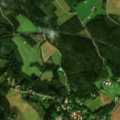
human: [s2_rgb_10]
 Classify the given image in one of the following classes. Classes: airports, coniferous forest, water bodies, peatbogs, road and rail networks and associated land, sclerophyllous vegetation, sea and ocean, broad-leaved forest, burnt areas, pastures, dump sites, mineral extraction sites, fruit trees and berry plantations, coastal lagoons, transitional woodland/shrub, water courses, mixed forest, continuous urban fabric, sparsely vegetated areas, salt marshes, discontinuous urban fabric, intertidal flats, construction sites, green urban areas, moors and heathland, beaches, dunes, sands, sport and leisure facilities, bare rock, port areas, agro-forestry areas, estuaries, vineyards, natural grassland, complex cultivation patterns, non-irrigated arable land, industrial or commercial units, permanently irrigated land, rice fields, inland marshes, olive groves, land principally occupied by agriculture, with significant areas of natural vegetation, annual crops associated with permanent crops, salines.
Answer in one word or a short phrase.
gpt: non-irrigated arable land, land principally occupied by agriculture, with significant areas of natural vegetation, coniferous forest, mixed forest, transitional woodland/shrub